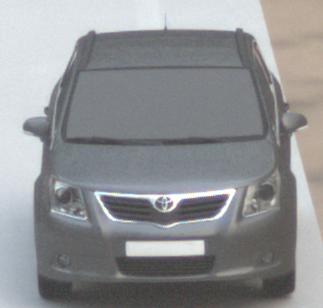
Make: Toyota
Model: Avensis 1.6
Detailed model: Avensis (T27) Notch Back
Model produced from: 2009/01
Model produced until: 2010/08
Doors: 4
Color: gray
Road condition: dry road
Daytime: morning or afternoon
Contrast: low contrast